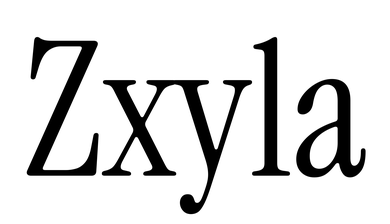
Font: InstrumentSerif-Regular